You are looking at the raw vibration waveform of a rotating shaft. What is the most likely rotor condition (normal, misalignment, unbalance, looseness)?
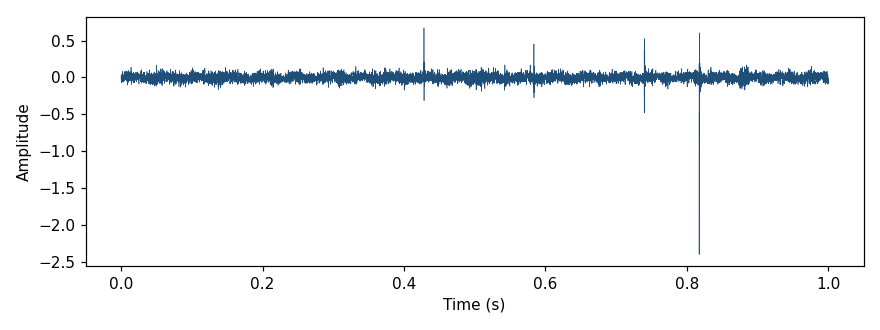
Answer: unbalance